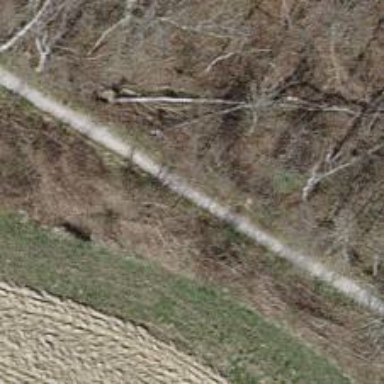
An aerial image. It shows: Agricultural path with grade 3 tracktype.